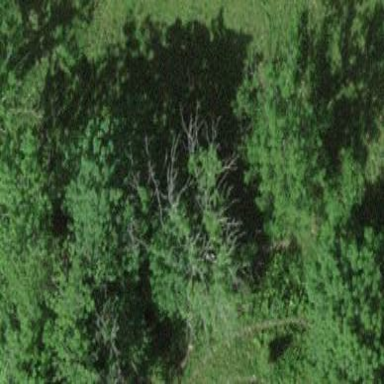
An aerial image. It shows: Forest with mix of leaf types.